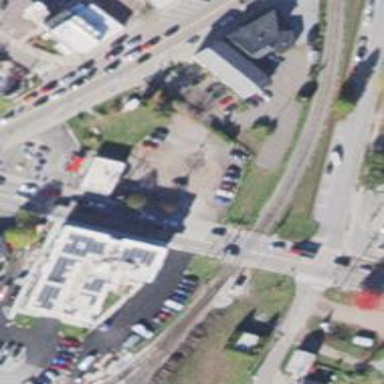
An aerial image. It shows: Railway level crossing.